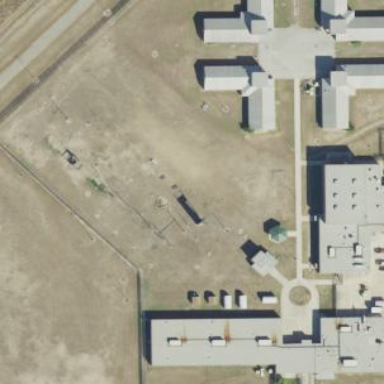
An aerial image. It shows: Prison.